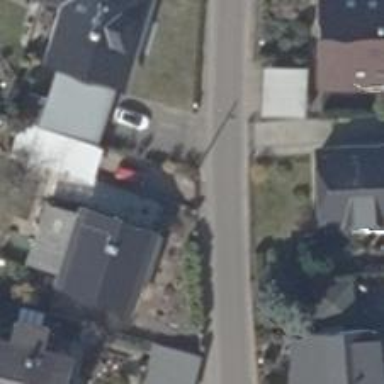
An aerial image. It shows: Residential road.